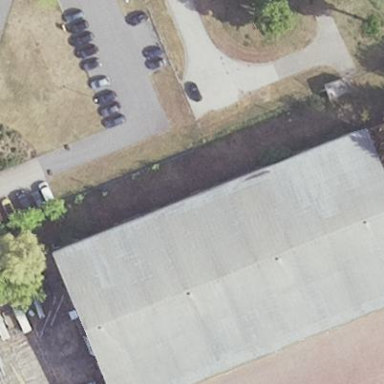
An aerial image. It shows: Hangar located at airport.